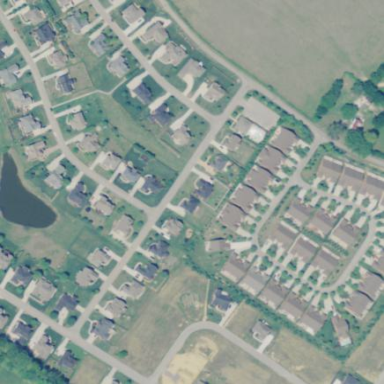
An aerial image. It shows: Residential area consisting of single-family homes.